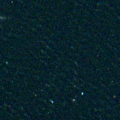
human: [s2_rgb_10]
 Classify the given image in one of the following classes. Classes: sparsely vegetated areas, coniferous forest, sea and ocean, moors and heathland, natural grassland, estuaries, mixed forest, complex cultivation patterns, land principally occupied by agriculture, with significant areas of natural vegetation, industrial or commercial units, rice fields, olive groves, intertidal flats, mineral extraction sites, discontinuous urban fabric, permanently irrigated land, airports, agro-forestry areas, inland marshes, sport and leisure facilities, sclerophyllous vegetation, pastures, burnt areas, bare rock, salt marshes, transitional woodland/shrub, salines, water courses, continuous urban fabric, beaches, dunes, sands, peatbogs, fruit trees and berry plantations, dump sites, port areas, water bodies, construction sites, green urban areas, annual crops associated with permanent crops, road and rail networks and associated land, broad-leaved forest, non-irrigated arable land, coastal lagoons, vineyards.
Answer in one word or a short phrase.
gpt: sea and ocean